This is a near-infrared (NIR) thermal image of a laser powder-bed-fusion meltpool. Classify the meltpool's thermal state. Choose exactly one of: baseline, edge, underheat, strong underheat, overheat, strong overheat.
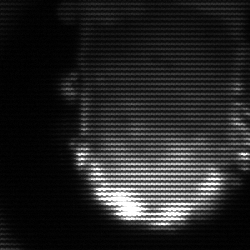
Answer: baseline